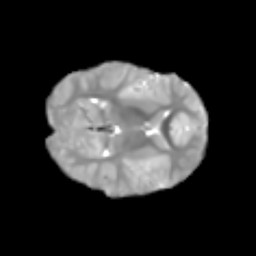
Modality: T2w
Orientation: axial
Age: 6
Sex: male
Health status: healthy